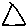
Label: triangle